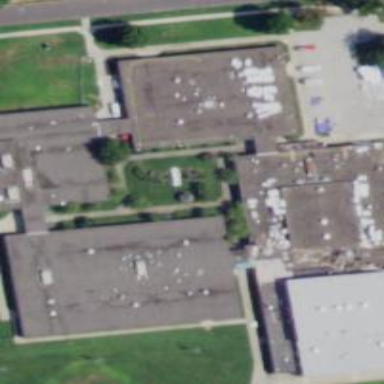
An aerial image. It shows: School.